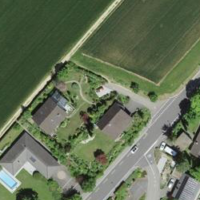
EUNIS habitat code: 25
Species observed at this site:
Galeopsis tetrahit